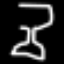
Label: hourglass